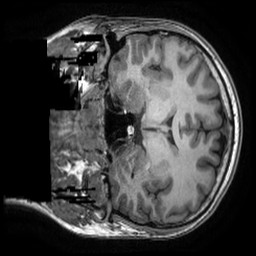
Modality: T1w
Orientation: coronal
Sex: male
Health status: healthy
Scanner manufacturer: ge